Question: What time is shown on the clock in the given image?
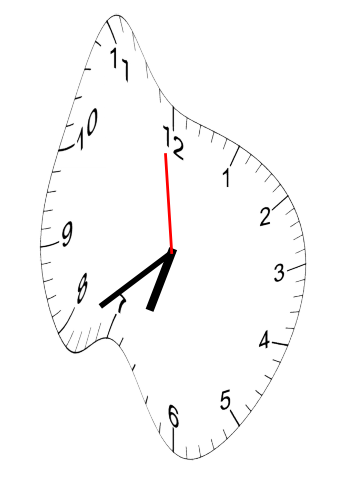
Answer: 06:38:59